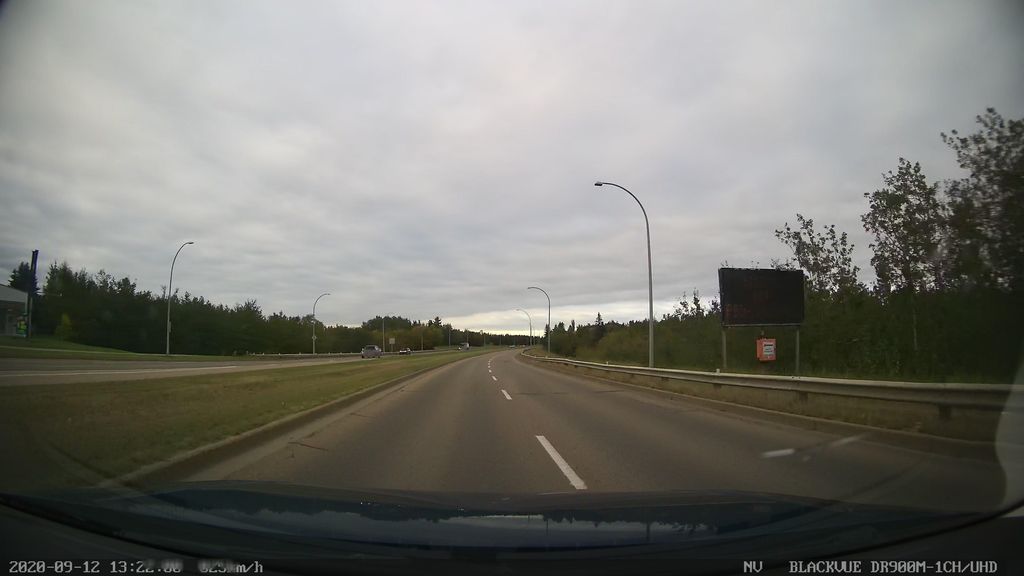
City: edmonton